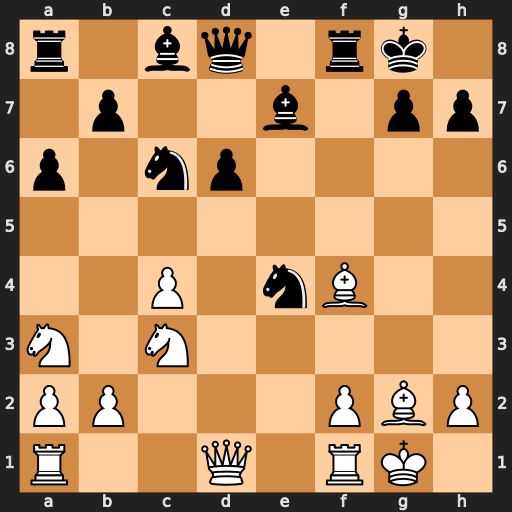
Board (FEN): r1bq1rk1/1p2b1pp/p1np4/8/2P1nB2/N1N5/PP3PBP/R2Q1RK1
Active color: w
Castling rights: -
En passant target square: -
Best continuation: Qd5+ Kh8 Qxe4